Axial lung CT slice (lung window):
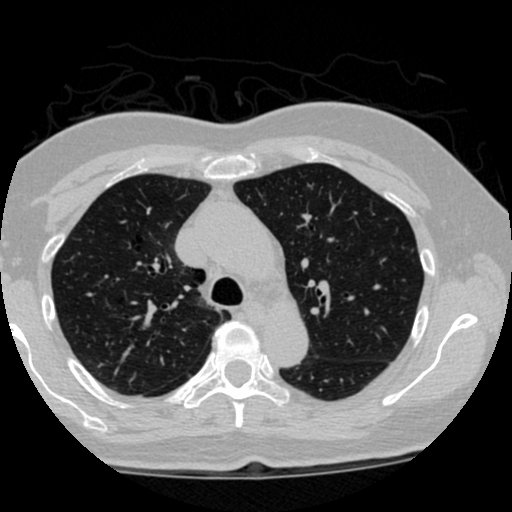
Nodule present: no